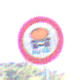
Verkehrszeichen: VerbotFahrzeugeWassergefaehrdenderLadung
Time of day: MorningAfternoon
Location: Outdoor (Nature)
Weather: Clear
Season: NotSpecified
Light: Natural